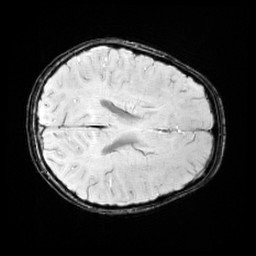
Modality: SWI
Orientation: axial
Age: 11
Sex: male
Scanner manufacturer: siemens
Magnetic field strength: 3 T
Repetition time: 0.027 s
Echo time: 0.02 s